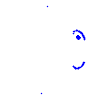
Particle: proton